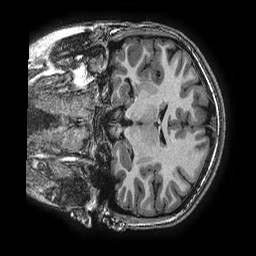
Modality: T1w
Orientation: coronal
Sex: female
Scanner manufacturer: ge
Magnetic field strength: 3 T
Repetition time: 0.0077 s
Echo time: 0.003436 s